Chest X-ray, PA view. Patient: 42 years old, sex F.
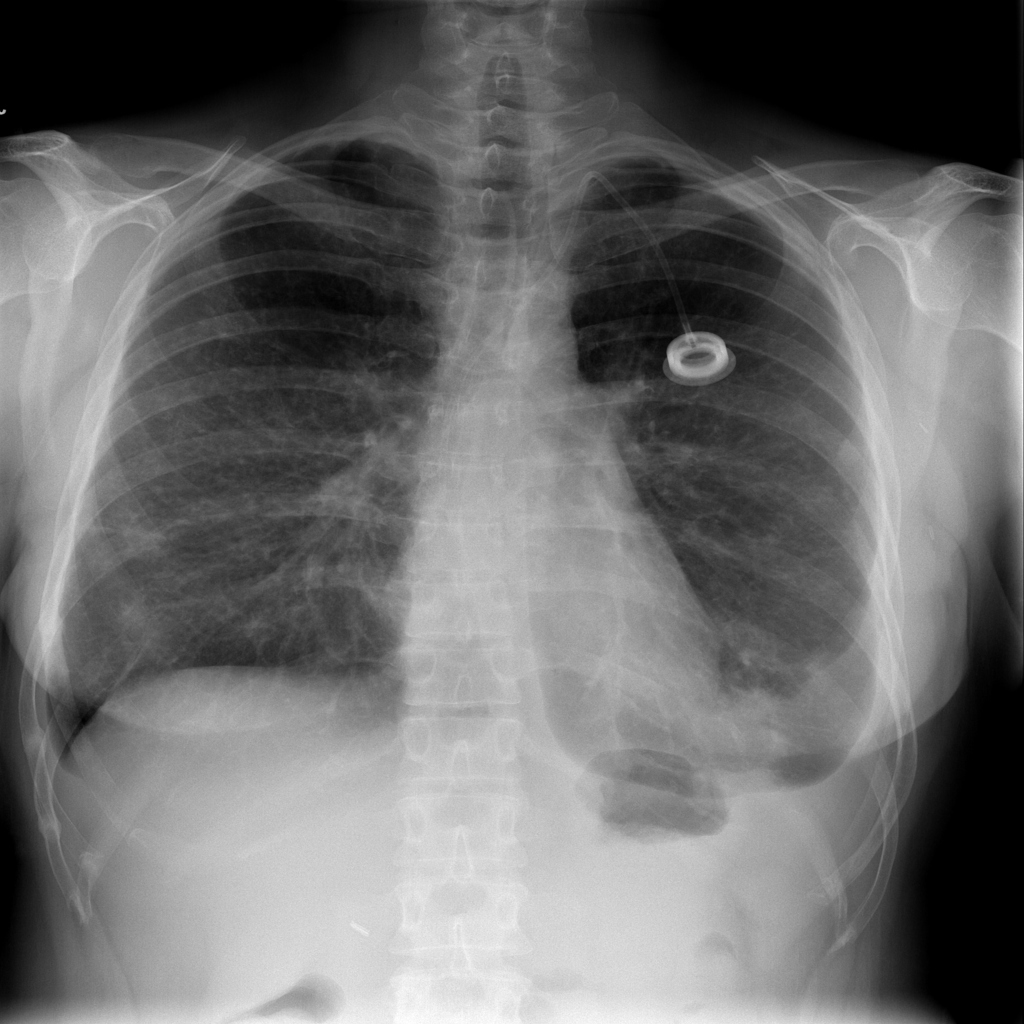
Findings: Effusion, Nodule